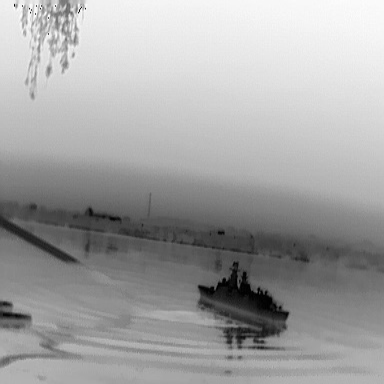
There is a warship in the infrared image.